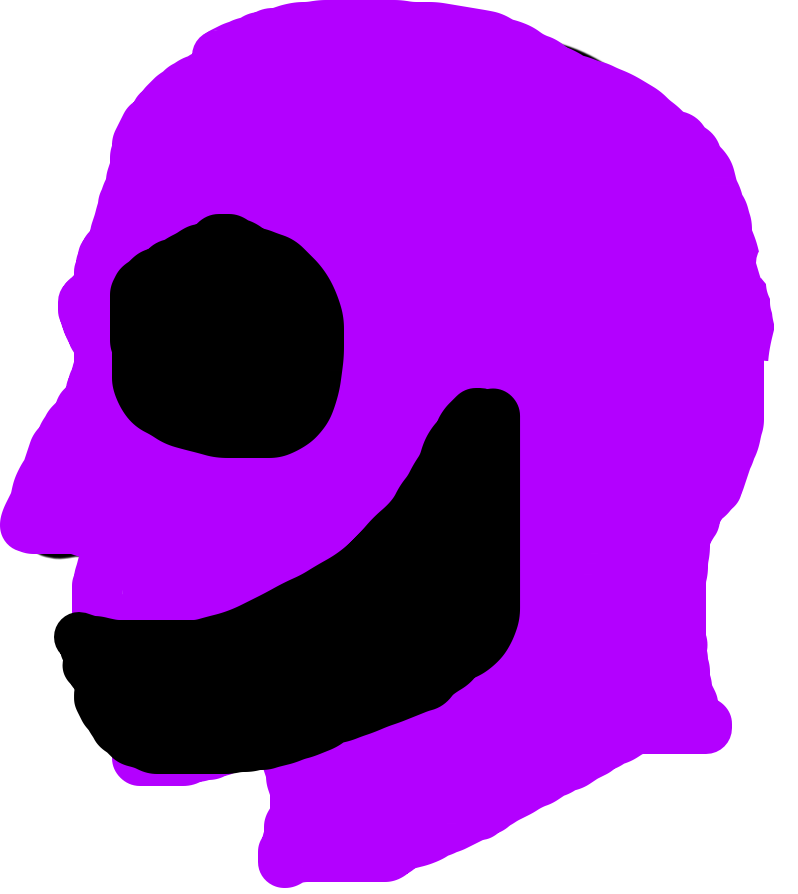
Label: 4_Yes_Chad